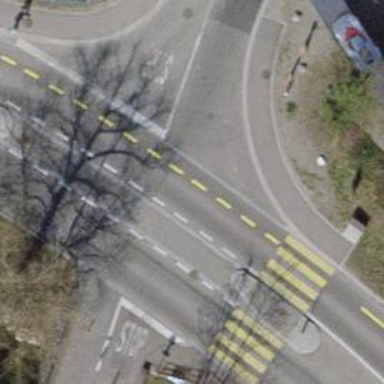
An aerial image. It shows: Secondary road with asphalt surface. It has designated cycle lane on the left side.